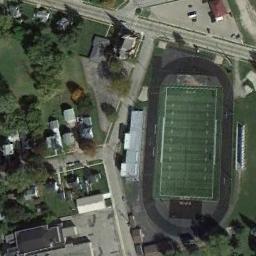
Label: ground_track_field